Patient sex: F
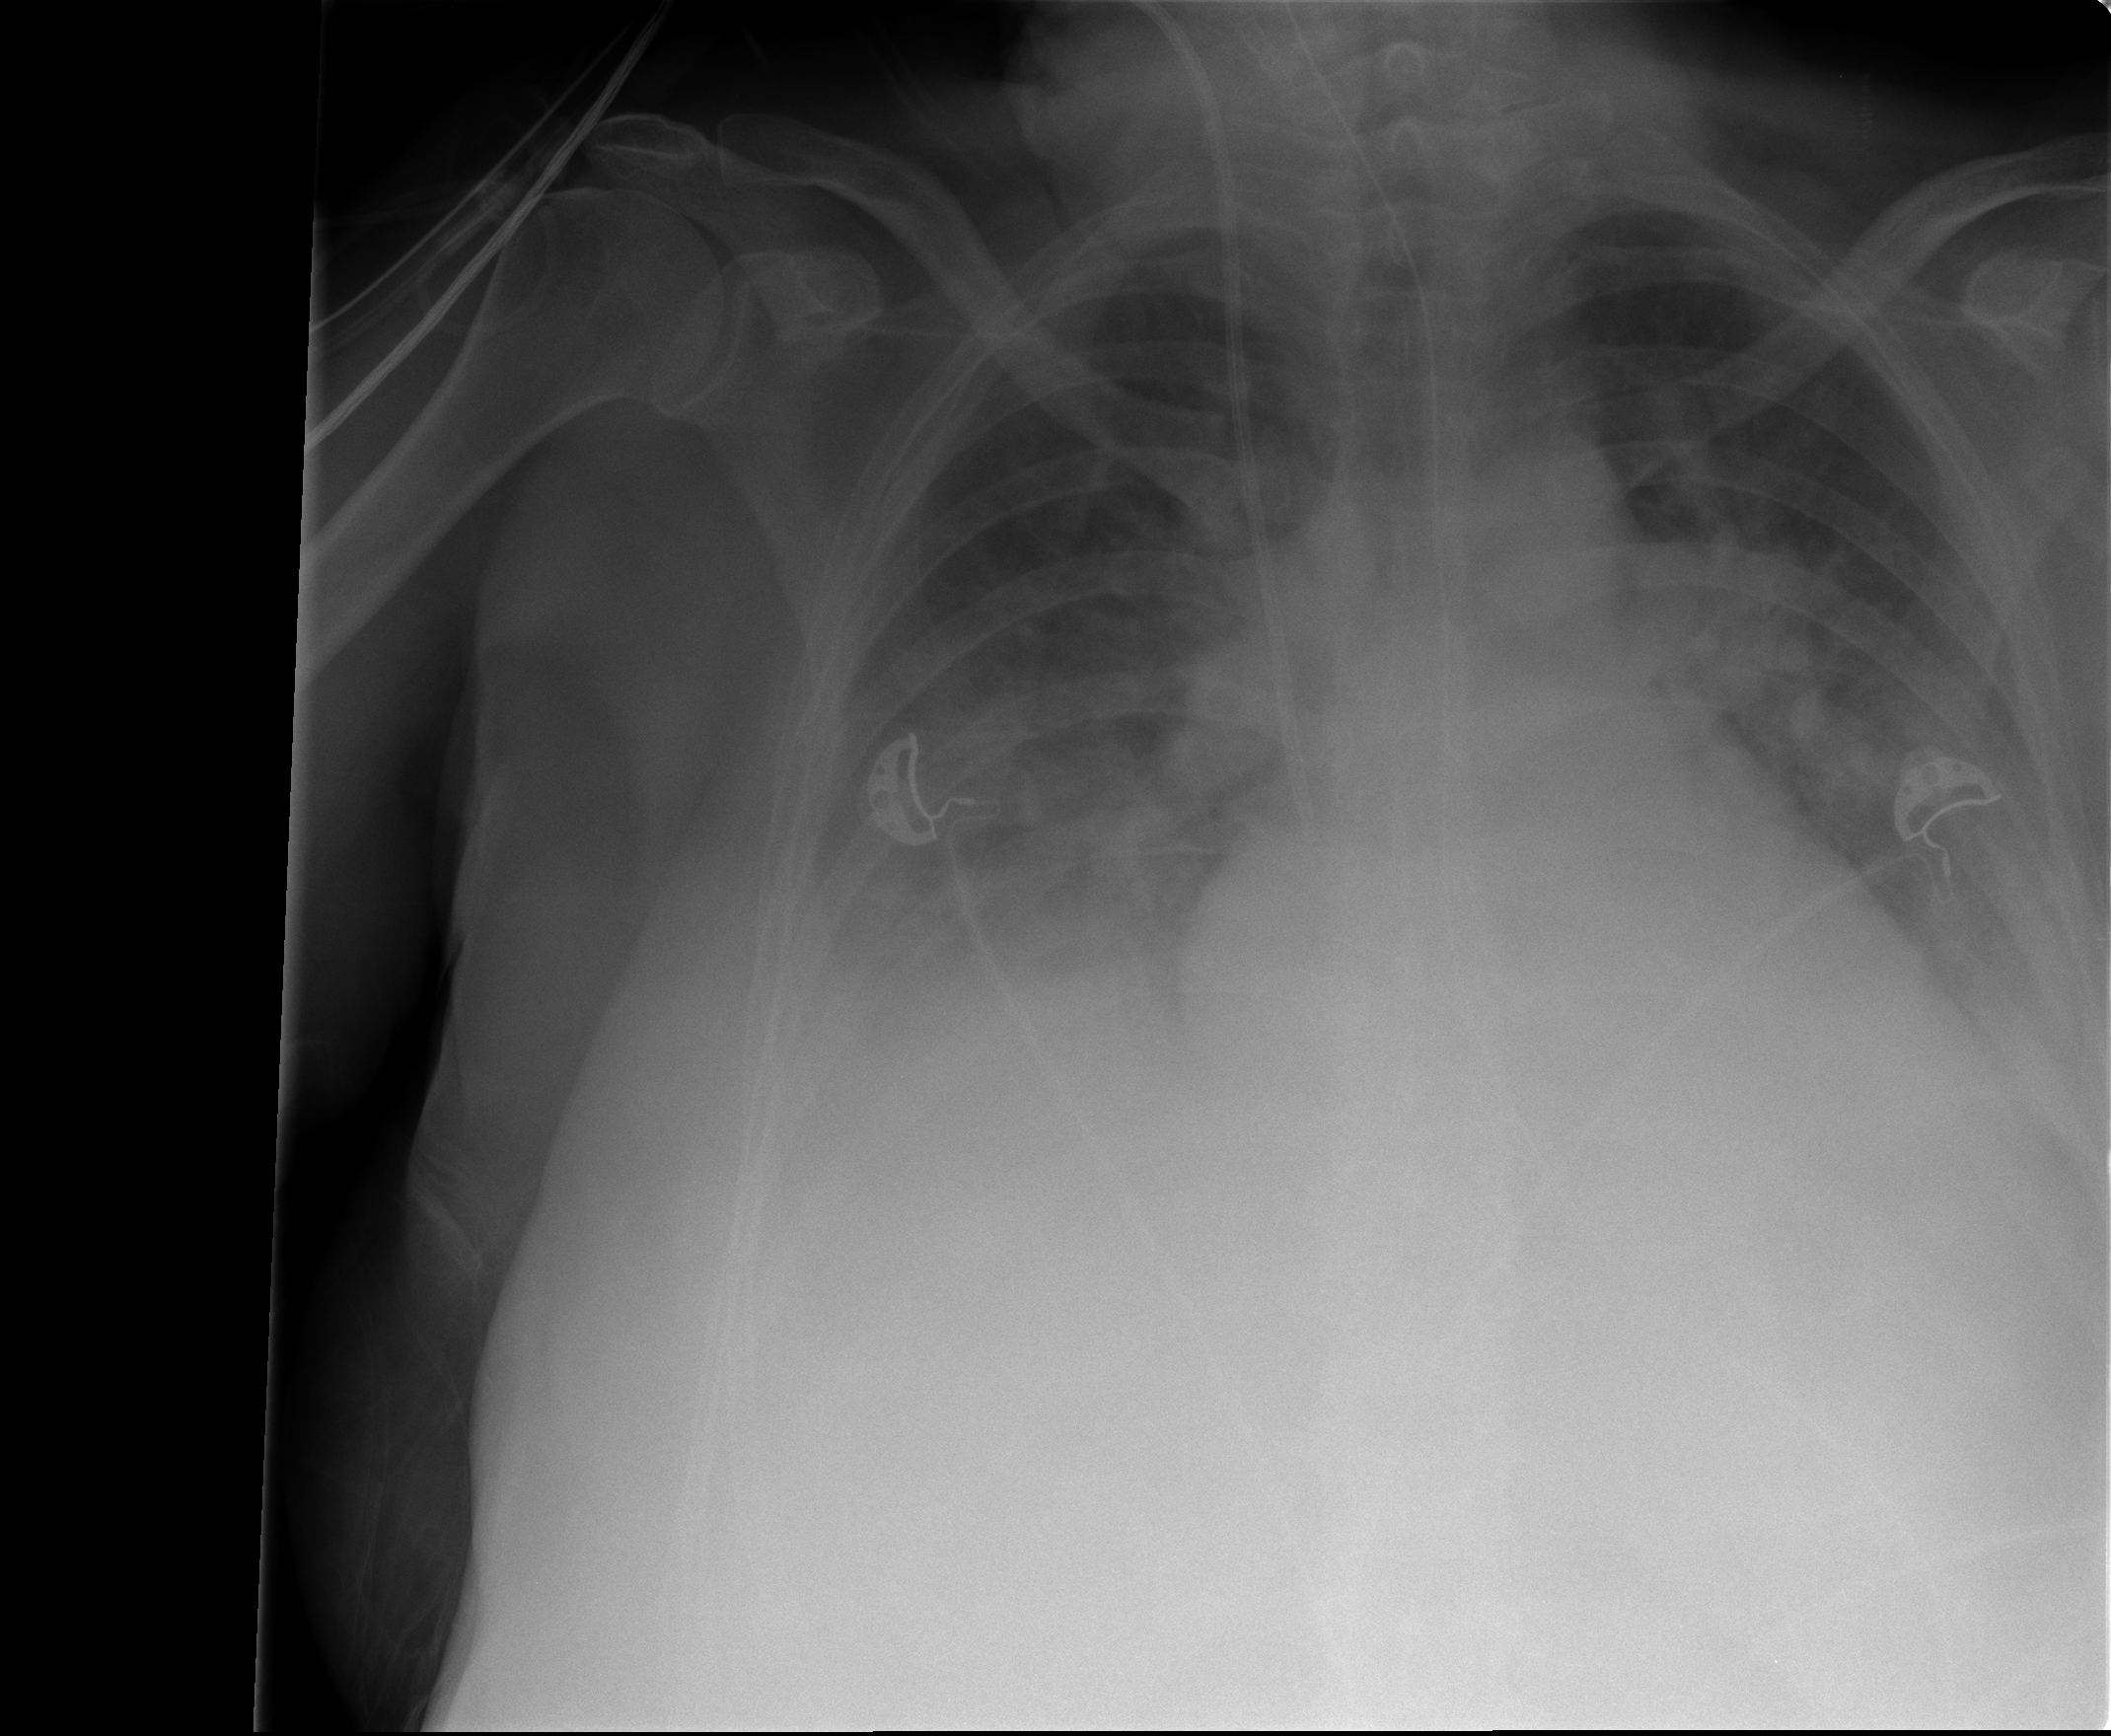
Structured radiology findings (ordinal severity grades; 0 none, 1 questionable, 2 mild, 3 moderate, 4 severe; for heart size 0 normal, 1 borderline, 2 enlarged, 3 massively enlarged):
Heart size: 1
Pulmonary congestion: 2
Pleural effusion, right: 3
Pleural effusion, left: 2
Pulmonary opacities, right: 0
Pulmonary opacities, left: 0
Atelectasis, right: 2
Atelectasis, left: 2